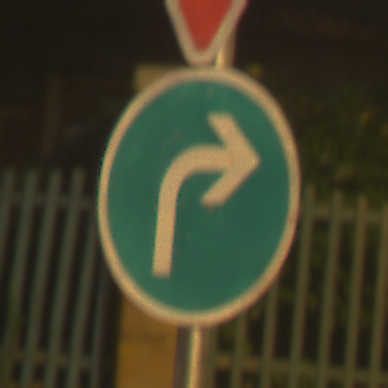
Verkehrszeichen: VorgeschriebeneFahrtrichtungRechts
Zusatzzeichen oben: VorfahrtGewaehren
Umgebung: Outdoor, Urban
Tageszeit: Night
Wetter: Clear
Licht: Artificial
Jahreszeit: NotSpecified
Kontrast: HighContrast